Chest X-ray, PA view. Patient: 34 years old, sex M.
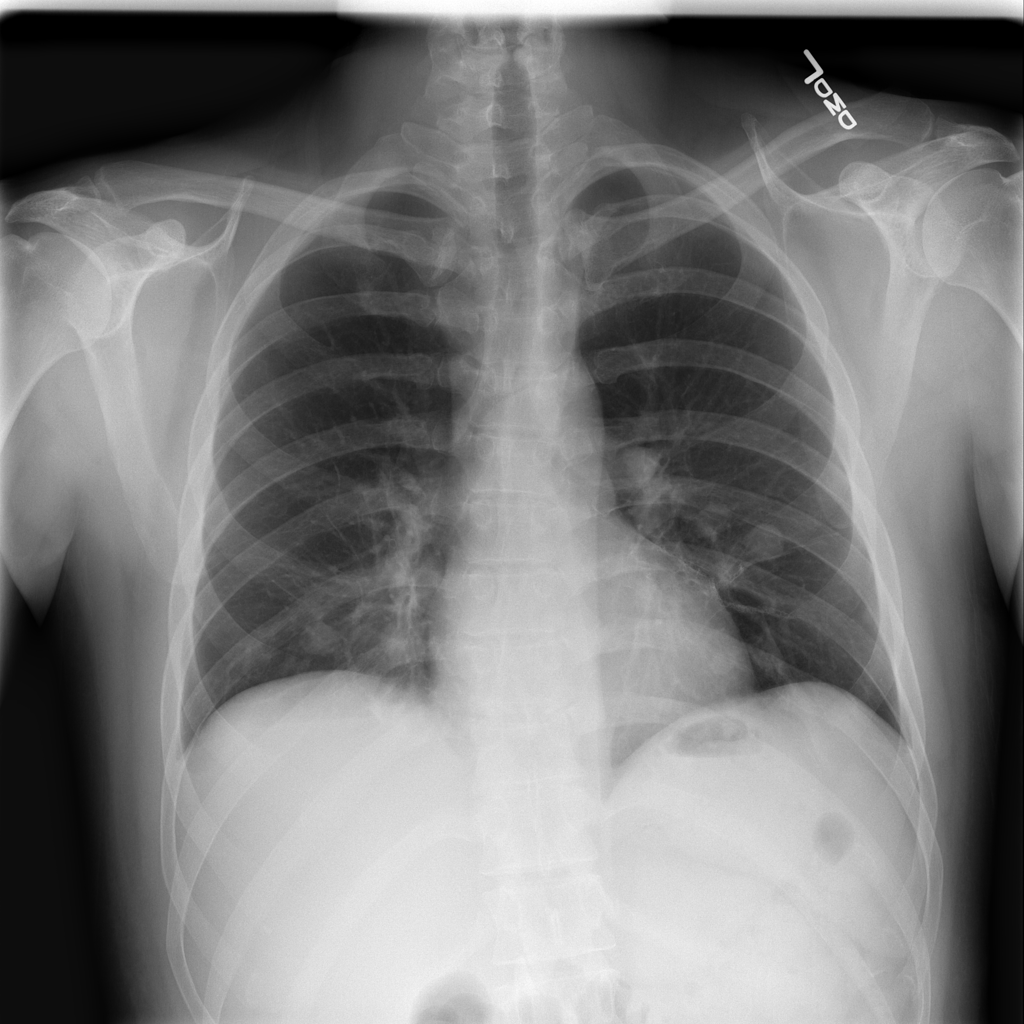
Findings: Infiltration, Nodule